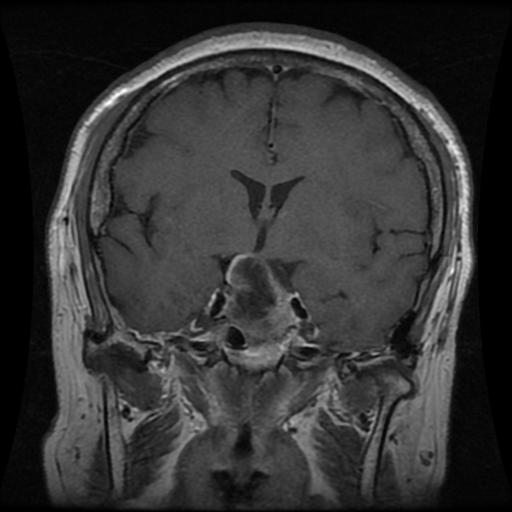
Label: pituitary